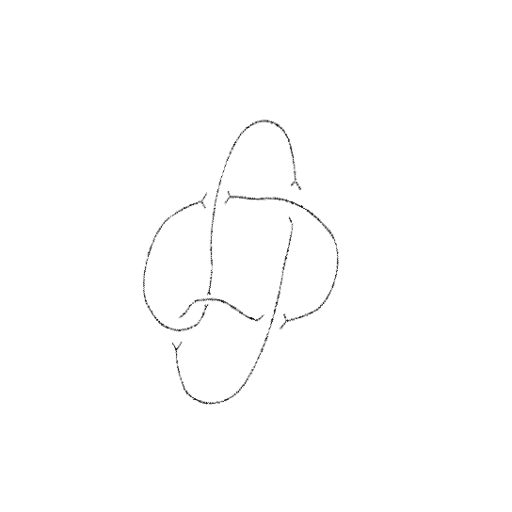
Crossing number: 5